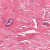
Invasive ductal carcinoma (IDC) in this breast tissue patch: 0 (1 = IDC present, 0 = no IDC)